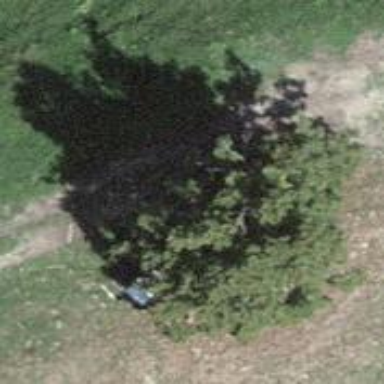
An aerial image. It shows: Single tag "natural: tree."